Question: I have a ClickOnce project - winform app - with two install locations by countries, one for the Czech Republic, one for Slovakia.
Whenever I publish for different country I only change the Installation folder and the Publishing folder.
Recently I have localized the app to the Slovak language. But in the publish package I have "Publish language" set to Czech for both packages/publish locations.

According to documentation it should only affect the language of the ClickOnce installer. But in fact it affects the culture of the whole appliaction. I have even added this lines:
'''
[STAThread]
static void Main()
{
//localization code
Thread.CurrentThread.CurrentUICulture = new CultureInfo("sk-SK");
Thread.CurrentThread.CurrentCulture = new CultureInfo("sk-SK");
'''
But after install the app is displayed in the Czech language on Slovak Windows even with this code run at startup.
When I change the language to Slovak or Neutral, then it gives the following ClickOnce error on the client (because I have changed the Publish language):
> The deployment identity does not match the subscription.
When reinstalled with Slovak "Publish language" it is displayed correctly in Slovak.
Why do I not see the Slovak interface even if I set the culture manually within the code to 'sk-SK' and the client has Slovak Windows and only the "Publish language" is set to Czech? Is there a workaround so that I do not have to reinstall all the clients?
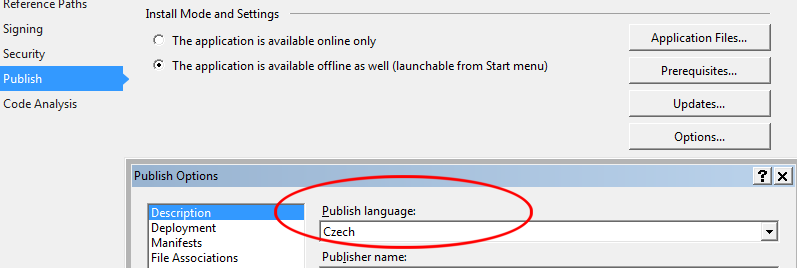
Answer: Sorry, I'm late in responding, but just coming up against this issue myself. The reason you would still see Czech even though you had set CurrentUICulture to Slovak is because the "Publish language" setting in ClickOnce determines which language assemblies will be shipped to the client. Because ClickOnce was set to Czech, then it will only publish Czech .dll files to be delivered to the client. The only way to allow multiple languages (where language is determined by client Windows installation or via CurrentThread.CurrentUICulture) is by setting the ClickOnce publish language to "(Default)" or "neutral". See <URL> for more information.
Unfortunately, it seems that trying to change the publish language after first publish is not possible, as this results in
> The deployment identity does not match the subscription.
as you discovered. This is the problem I'm currently trying to resolve without having to guide clients through uninstalling/reinstalling the program.